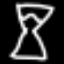
Label: hourglass